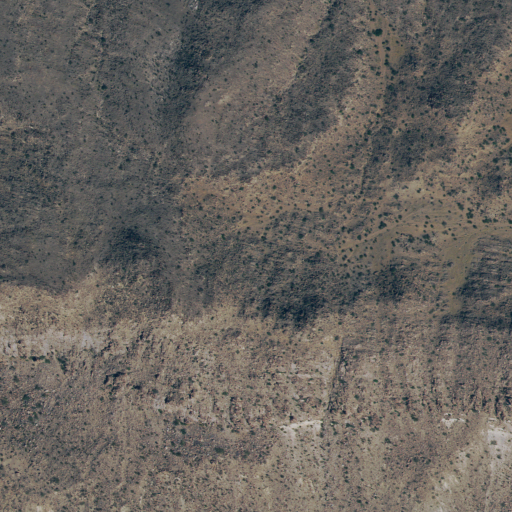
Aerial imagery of mountain in Texas named Leon Mountain containing only shrub